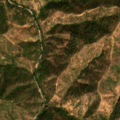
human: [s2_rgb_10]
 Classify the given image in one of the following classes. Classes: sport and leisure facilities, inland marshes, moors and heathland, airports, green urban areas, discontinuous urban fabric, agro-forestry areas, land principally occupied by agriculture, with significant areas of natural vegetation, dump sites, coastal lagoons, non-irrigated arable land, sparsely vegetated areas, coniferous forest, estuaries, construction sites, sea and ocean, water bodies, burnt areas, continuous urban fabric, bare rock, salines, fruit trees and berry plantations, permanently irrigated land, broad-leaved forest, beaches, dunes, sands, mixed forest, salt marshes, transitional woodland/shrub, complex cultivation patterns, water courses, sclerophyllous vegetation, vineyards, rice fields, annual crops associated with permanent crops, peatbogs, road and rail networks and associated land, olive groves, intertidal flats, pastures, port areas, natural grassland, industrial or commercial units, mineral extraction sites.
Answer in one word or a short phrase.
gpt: broad-leaved forest, mixed forest, transitional woodland/shrub